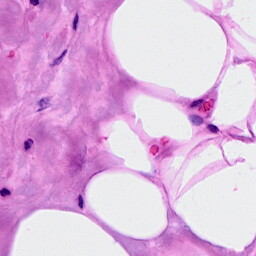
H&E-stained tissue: Breast